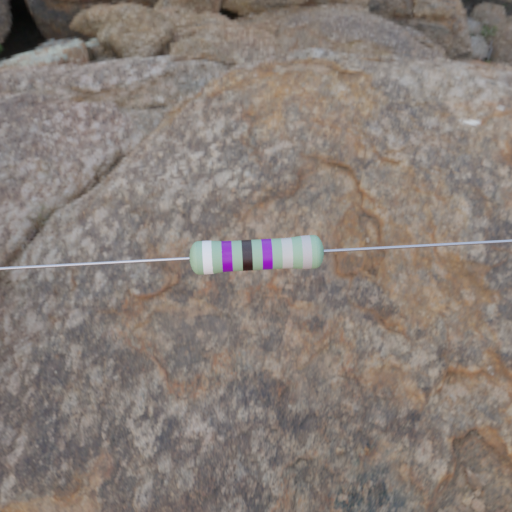
Resistor colour bands (in order): white, violet, black, violet, silver, silver